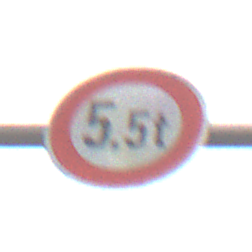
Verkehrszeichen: TatsaechlicheMasse
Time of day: Midday
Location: Outdoor (Nature)
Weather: Overcast
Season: NotSpecified
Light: Natural